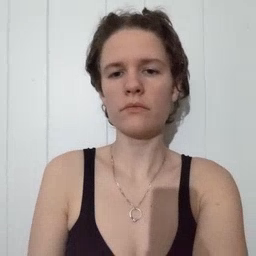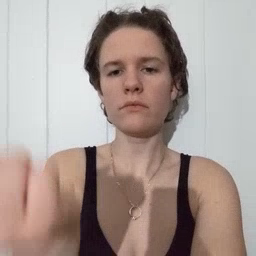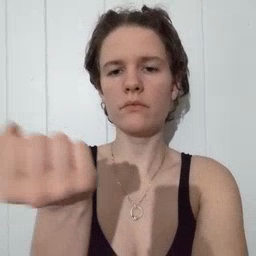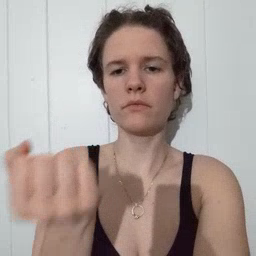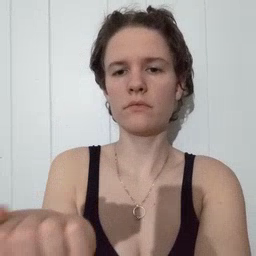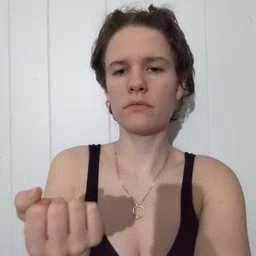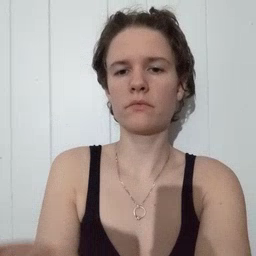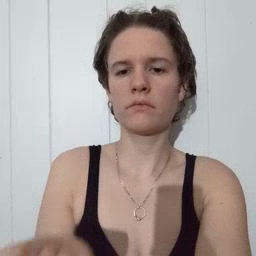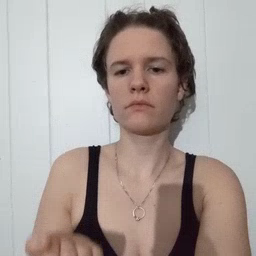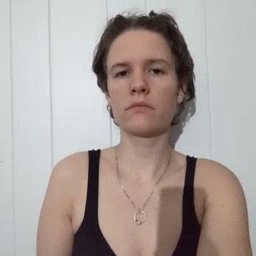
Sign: drawer